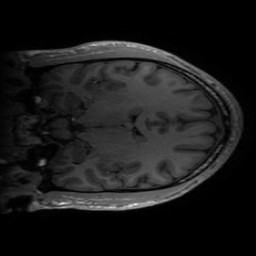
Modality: T1w
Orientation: coronal
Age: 28
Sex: female
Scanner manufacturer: ge
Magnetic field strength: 3 T
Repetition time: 0.00724 s
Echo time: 0.0027 s